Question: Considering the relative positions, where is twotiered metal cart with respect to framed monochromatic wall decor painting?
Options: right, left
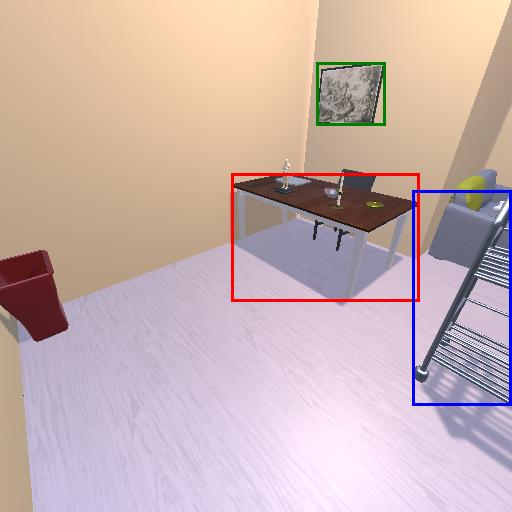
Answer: right